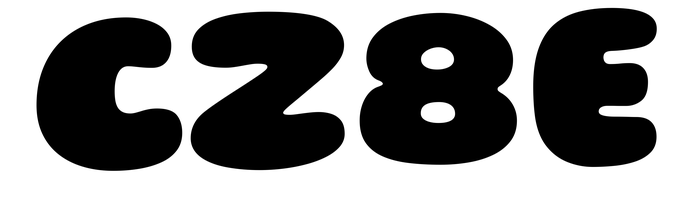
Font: Gluten_Black